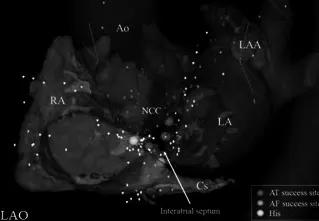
Successful ablation sites (AT: green tag, AF: pink tag) in the atrial septum near the atrioventricular node on an electroanatomic map.
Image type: radiology (mri)